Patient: sex M, age 74
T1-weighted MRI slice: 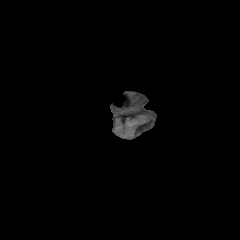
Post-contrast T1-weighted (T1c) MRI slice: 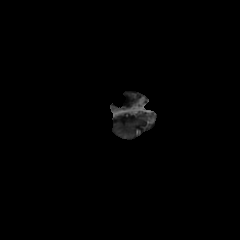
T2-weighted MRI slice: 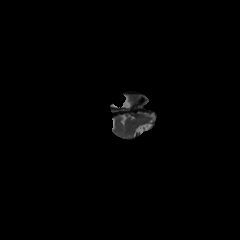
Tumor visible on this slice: no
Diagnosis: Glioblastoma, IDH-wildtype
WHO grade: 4